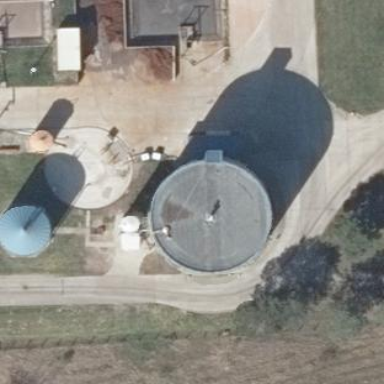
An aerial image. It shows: Storage tank building.